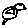
Label: bird